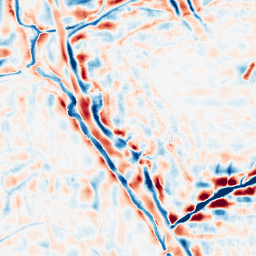
Category: wavelet
Decomposition family: wavelet_dwt
Decomposition parameters: wavelet: db4
level: 4
Upsampling method: bspline
Upsampling parameters: scale: 2
Upsampling scale: 2